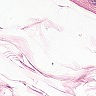
Metastatic tissue present: no